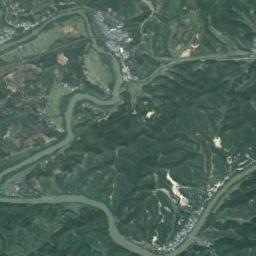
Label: river